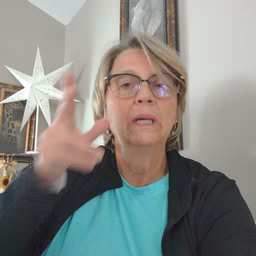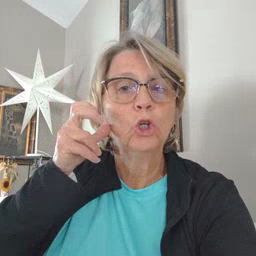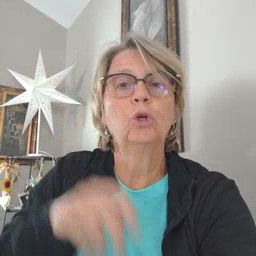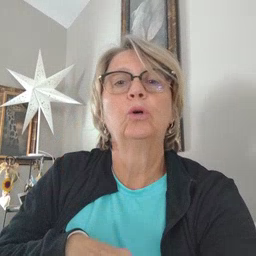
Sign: hear